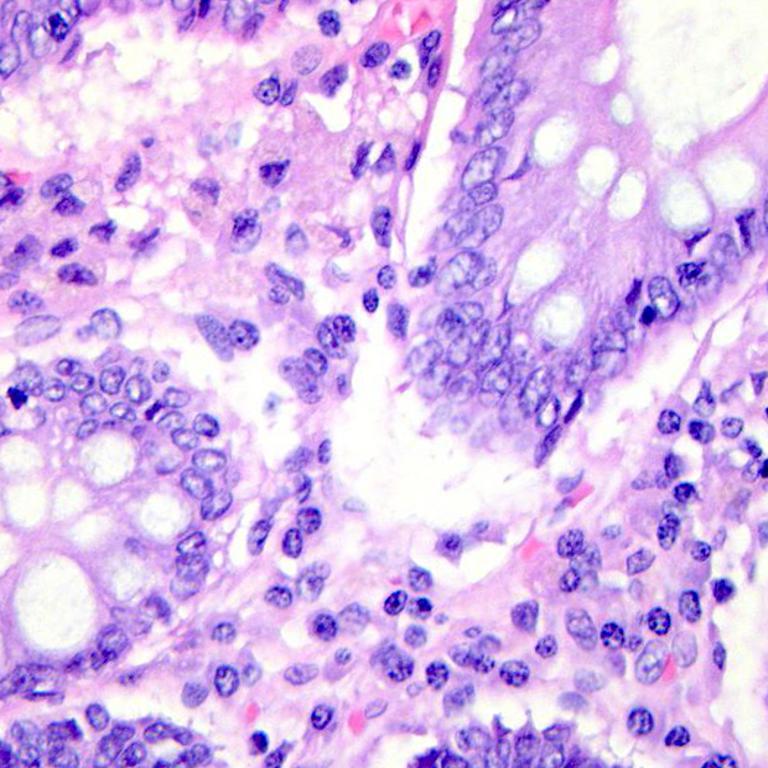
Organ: colon
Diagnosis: benign